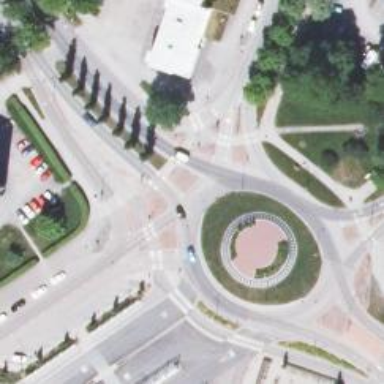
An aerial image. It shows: Secondary road with asphalt surface leading to roundabout junction.